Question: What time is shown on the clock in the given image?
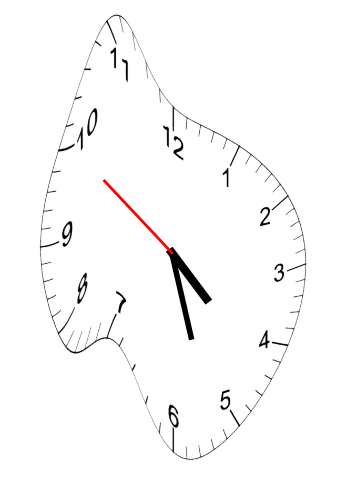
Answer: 04:26:50